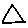
Label: triangle